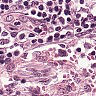
Metastatic tissue present: no